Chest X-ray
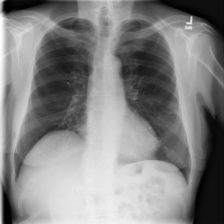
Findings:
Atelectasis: negative
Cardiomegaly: negative
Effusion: negative
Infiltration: negative
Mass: negative
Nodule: negative
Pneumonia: negative
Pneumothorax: negative
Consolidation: negative
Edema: negative
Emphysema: negative
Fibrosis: negative
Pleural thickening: negative
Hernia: negative